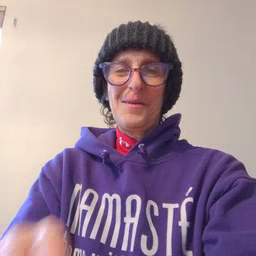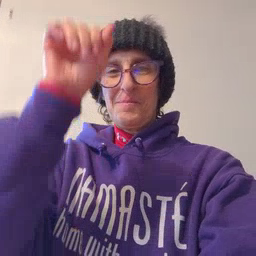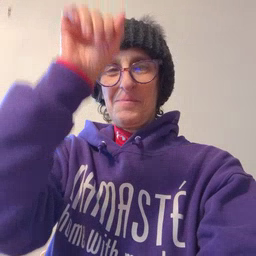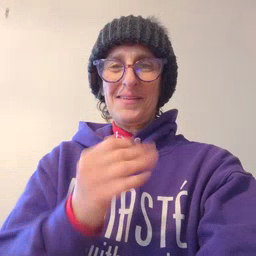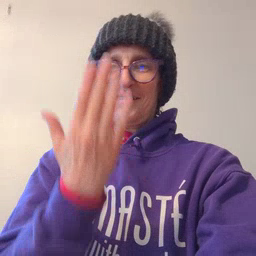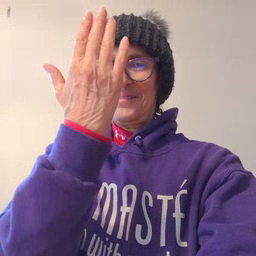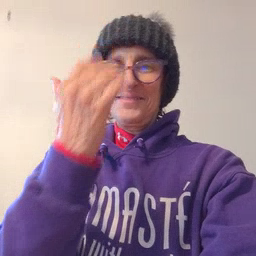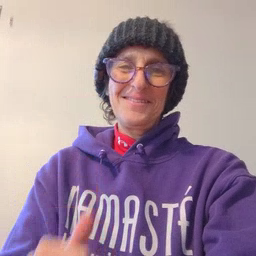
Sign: mitten